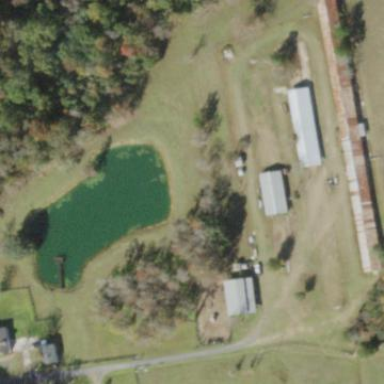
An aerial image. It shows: Poultry farmyard.